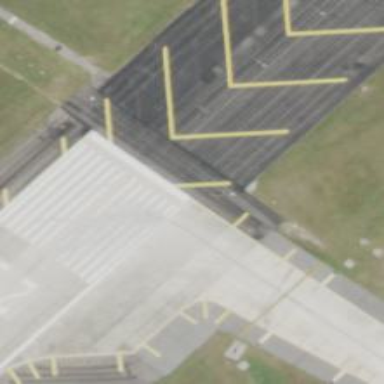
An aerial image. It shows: Asphalt runway at the airport.